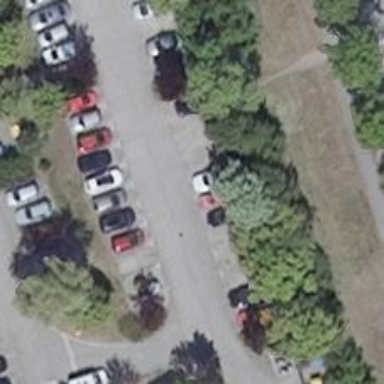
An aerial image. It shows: Row of deciduous broadleaved trees.